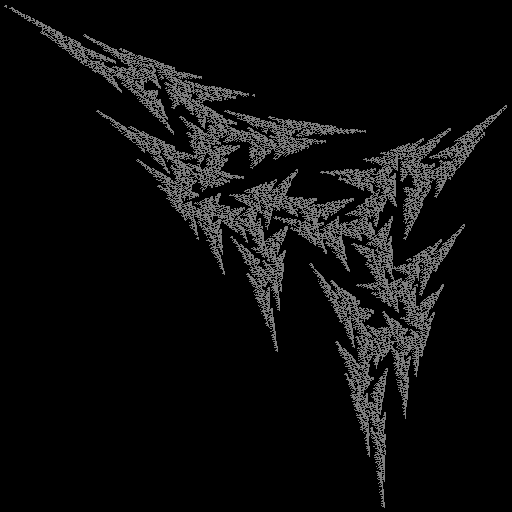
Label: snowcap